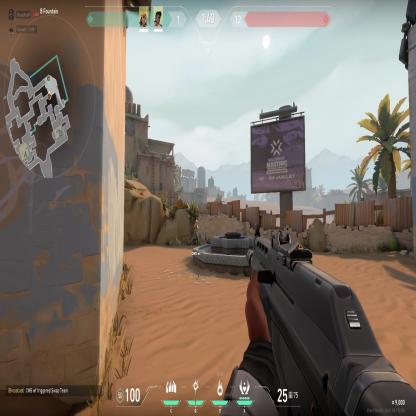
Label: teammate